Question: I have an activity which creates a table dynamically. The activity is created and is working fine.
'''
<RelativeLayout xmlns:android="http://schemas.android.com/apk/res/android"
xmlns:tools="http://schemas.android.com/tools"
android:layout_width="fill_parent"
android:layout_height="fill_parent"
android:background="#142c57"
tools:context=".TableActivity" >
<TextView
android:id="@+id/heading_textView"
android:layout_width="wrap_content"
android:layout_height="wrap_content"
android:layout_alignParentTop="true"
android:layout_centerHorizontal="true"
android:layout_marginTop="10dp"
android:text="@string/followup_list"
android:textColor="#FFFFFF"
android:textSize="15sp"/>
<RelativeLayout
android:layout_width="match_parent"
android:layout_height="wrap_content"
android:layout_below="@+id/heading_textView"
android:layout_centerHorizontal="true"
android:layout_marginTop="10dp"
android:padding="3dp">
<RelativeLayout
android:layout_width="match_parent"
android:layout_height="match_parent"
android:layout_centerHorizontal="true"
android:layout_centerVertical="true"
android:background="@drawable/inner_box">
<ScrollView
android:id="@+id/scrollView1"
android:layout_width="fill_parent"
android:layout_height="fill_parent"
android:layout_alignParentLeft="true"
android:layout_alignParentTop="true" >
<RelativeLayout
android:layout_width="match_parent"
android:layout_height="wrap_content" >
<HorizontalScrollView
android:id="@+id/horizontalScrollView1"
android:layout_width="match_parent"
android:layout_height="wrap_content"
android:layout_alignParentLeft="true"
android:layout_alignParentTop="true" >
<TableLayout
android:id="@+id/follow_up_table"
android:layout_width="wrap_content"
android:layout_height="match_parent"
android:stretchColumns="0">
</TableLayout>
</HorizontalScrollView>
</RelativeLayout>
</ScrollView>
</RelativeLayout>
</RelativeLayout>
</RelativeLayout>
'''

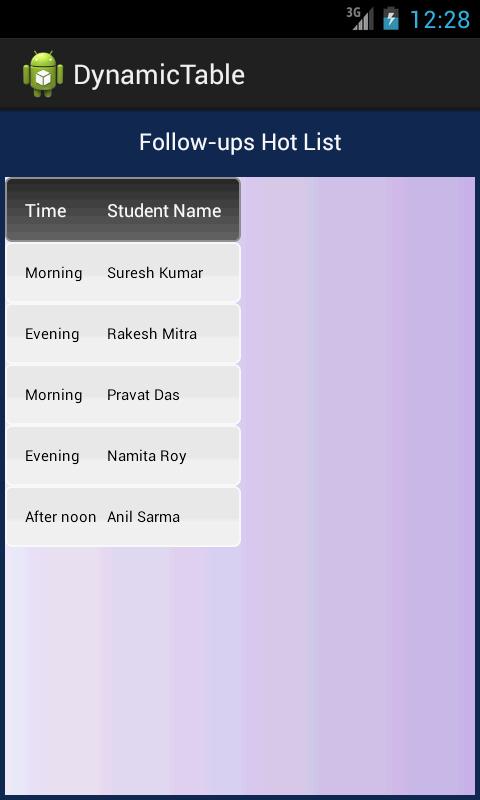
Answer: The :
'''
<RelativeLayout xmlns:android="http://schemas.android.com/apk/res/android"
xmlns:tools="http://schemas.android.com/tools"
android:layout_width="fill_parent"
android:layout_height="fill_parent"
android:background="#142c57"
tools:context=".TableActivity" >
<TextView
android:id="@+id/heading_textView"
android:layout_width="wrap_content"
android:layout_height="wrap_content"
android:layout_alignParentTop="true"
android:layout_centerHorizontal="true"
android:layout_marginTop="10dp"
android:text="@string/followup_list"
android:textColor="#FFFFFF"
android:textSize="15sp"/>
<RelativeLayout
android:layout_width="match_parent"
android:layout_height="wrap_content"
android:layout_below="@+id/heading_textView"
android:layout_centerHorizontal="true"
android:layout_marginTop="10dp"
android:padding="3dp">
<RelativeLayout
android:layout_width="match_parent"
android:layout_height="match_parent"
android:layout_centerHorizontal="true"
android:layout_centerVertical="true"
android:background="@drawable/inner_box">
<ScrollView
android:id="@+id/scrollView1"
android:layout_width="fill_parent"
android:layout_height="fill_parent"
android:layout_alignParentLeft="true"
android:layout_alignParentTop="true" >
<RelativeLayout
android:layout_width="match_parent"
android:layout_height="wrap_content" >
<TableLayout
android:id="@+id/follow_up_table"
android:layout_width="wrap_content"
android:layout_height="wrap_content"
android:layout_alignParentLeft="true"
android:layout_alignParentTop="true"
android:stretchColumns="0,1">
</TableLayout>
</RelativeLayout>
</ScrollView>
</RelativeLayout>
</RelativeLayout>
</RelativeLayout>
'''
The :